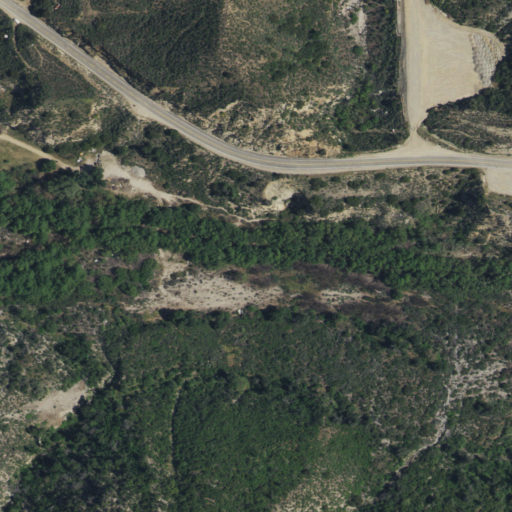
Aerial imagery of valley in California named Ybarra Canyon containing shrub, open development, evergreen forest, woody wetlands, and low intensity development